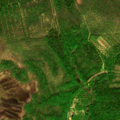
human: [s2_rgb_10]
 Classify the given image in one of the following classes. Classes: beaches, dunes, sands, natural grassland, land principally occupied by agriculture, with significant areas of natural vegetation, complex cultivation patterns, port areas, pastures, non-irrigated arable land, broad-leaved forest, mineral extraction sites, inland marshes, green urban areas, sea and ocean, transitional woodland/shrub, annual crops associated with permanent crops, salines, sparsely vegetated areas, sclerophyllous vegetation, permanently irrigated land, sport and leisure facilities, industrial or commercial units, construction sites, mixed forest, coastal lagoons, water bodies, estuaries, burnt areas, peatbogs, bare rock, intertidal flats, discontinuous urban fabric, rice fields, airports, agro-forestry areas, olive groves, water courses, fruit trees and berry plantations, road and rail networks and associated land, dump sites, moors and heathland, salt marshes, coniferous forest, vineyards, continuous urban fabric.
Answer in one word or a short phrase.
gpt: coniferous forest, mixed forest